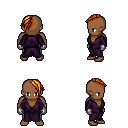
a pixel art fantasy rpg character, male body template, human, dark skin, purple robe, teal pants, dark blonde long mohawk hairstyle, metal gloves, four views (front, back, left, right), 2x2 character sprite sheet, small pixel art, hard edges, no anti-aliasing